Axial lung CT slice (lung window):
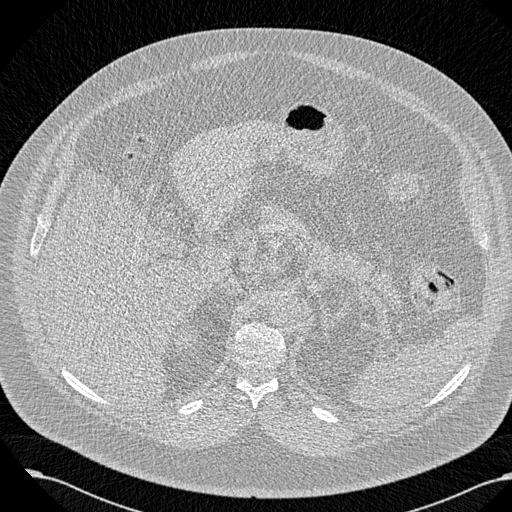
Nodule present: no